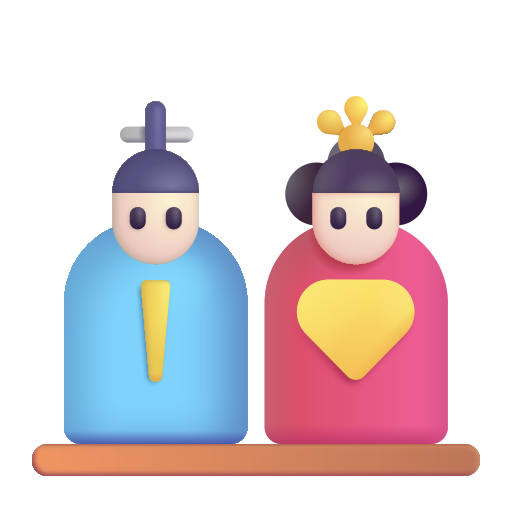
japanese dolls color